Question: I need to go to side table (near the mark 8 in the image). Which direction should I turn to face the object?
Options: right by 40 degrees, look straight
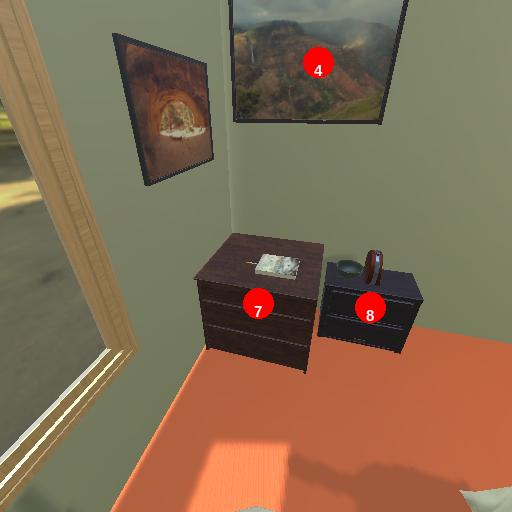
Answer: right by 40 degrees